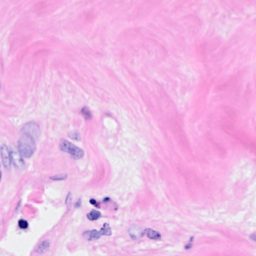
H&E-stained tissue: Breast